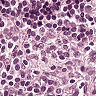
Metastatic tissue present: no